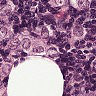
Metastatic tissue present: yes